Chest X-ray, PA view. Patient: 37 years old, sex M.
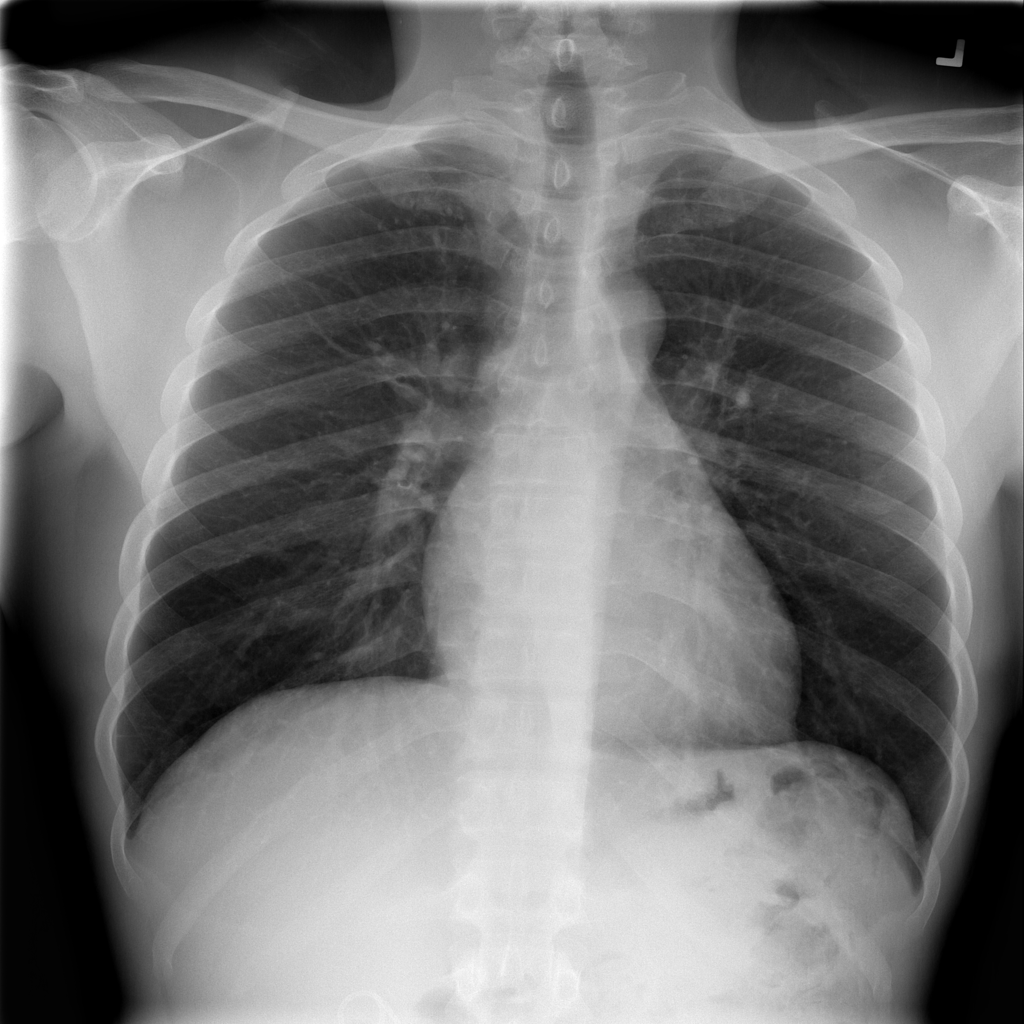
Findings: No Finding